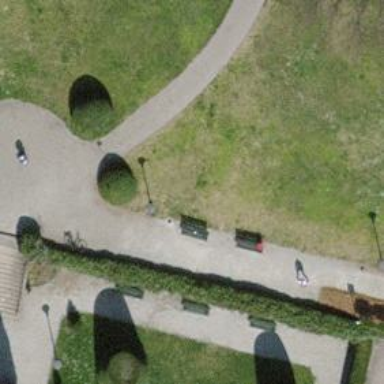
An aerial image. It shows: Bench for seating.